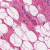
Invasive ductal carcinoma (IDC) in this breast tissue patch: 0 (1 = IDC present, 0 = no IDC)